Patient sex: F
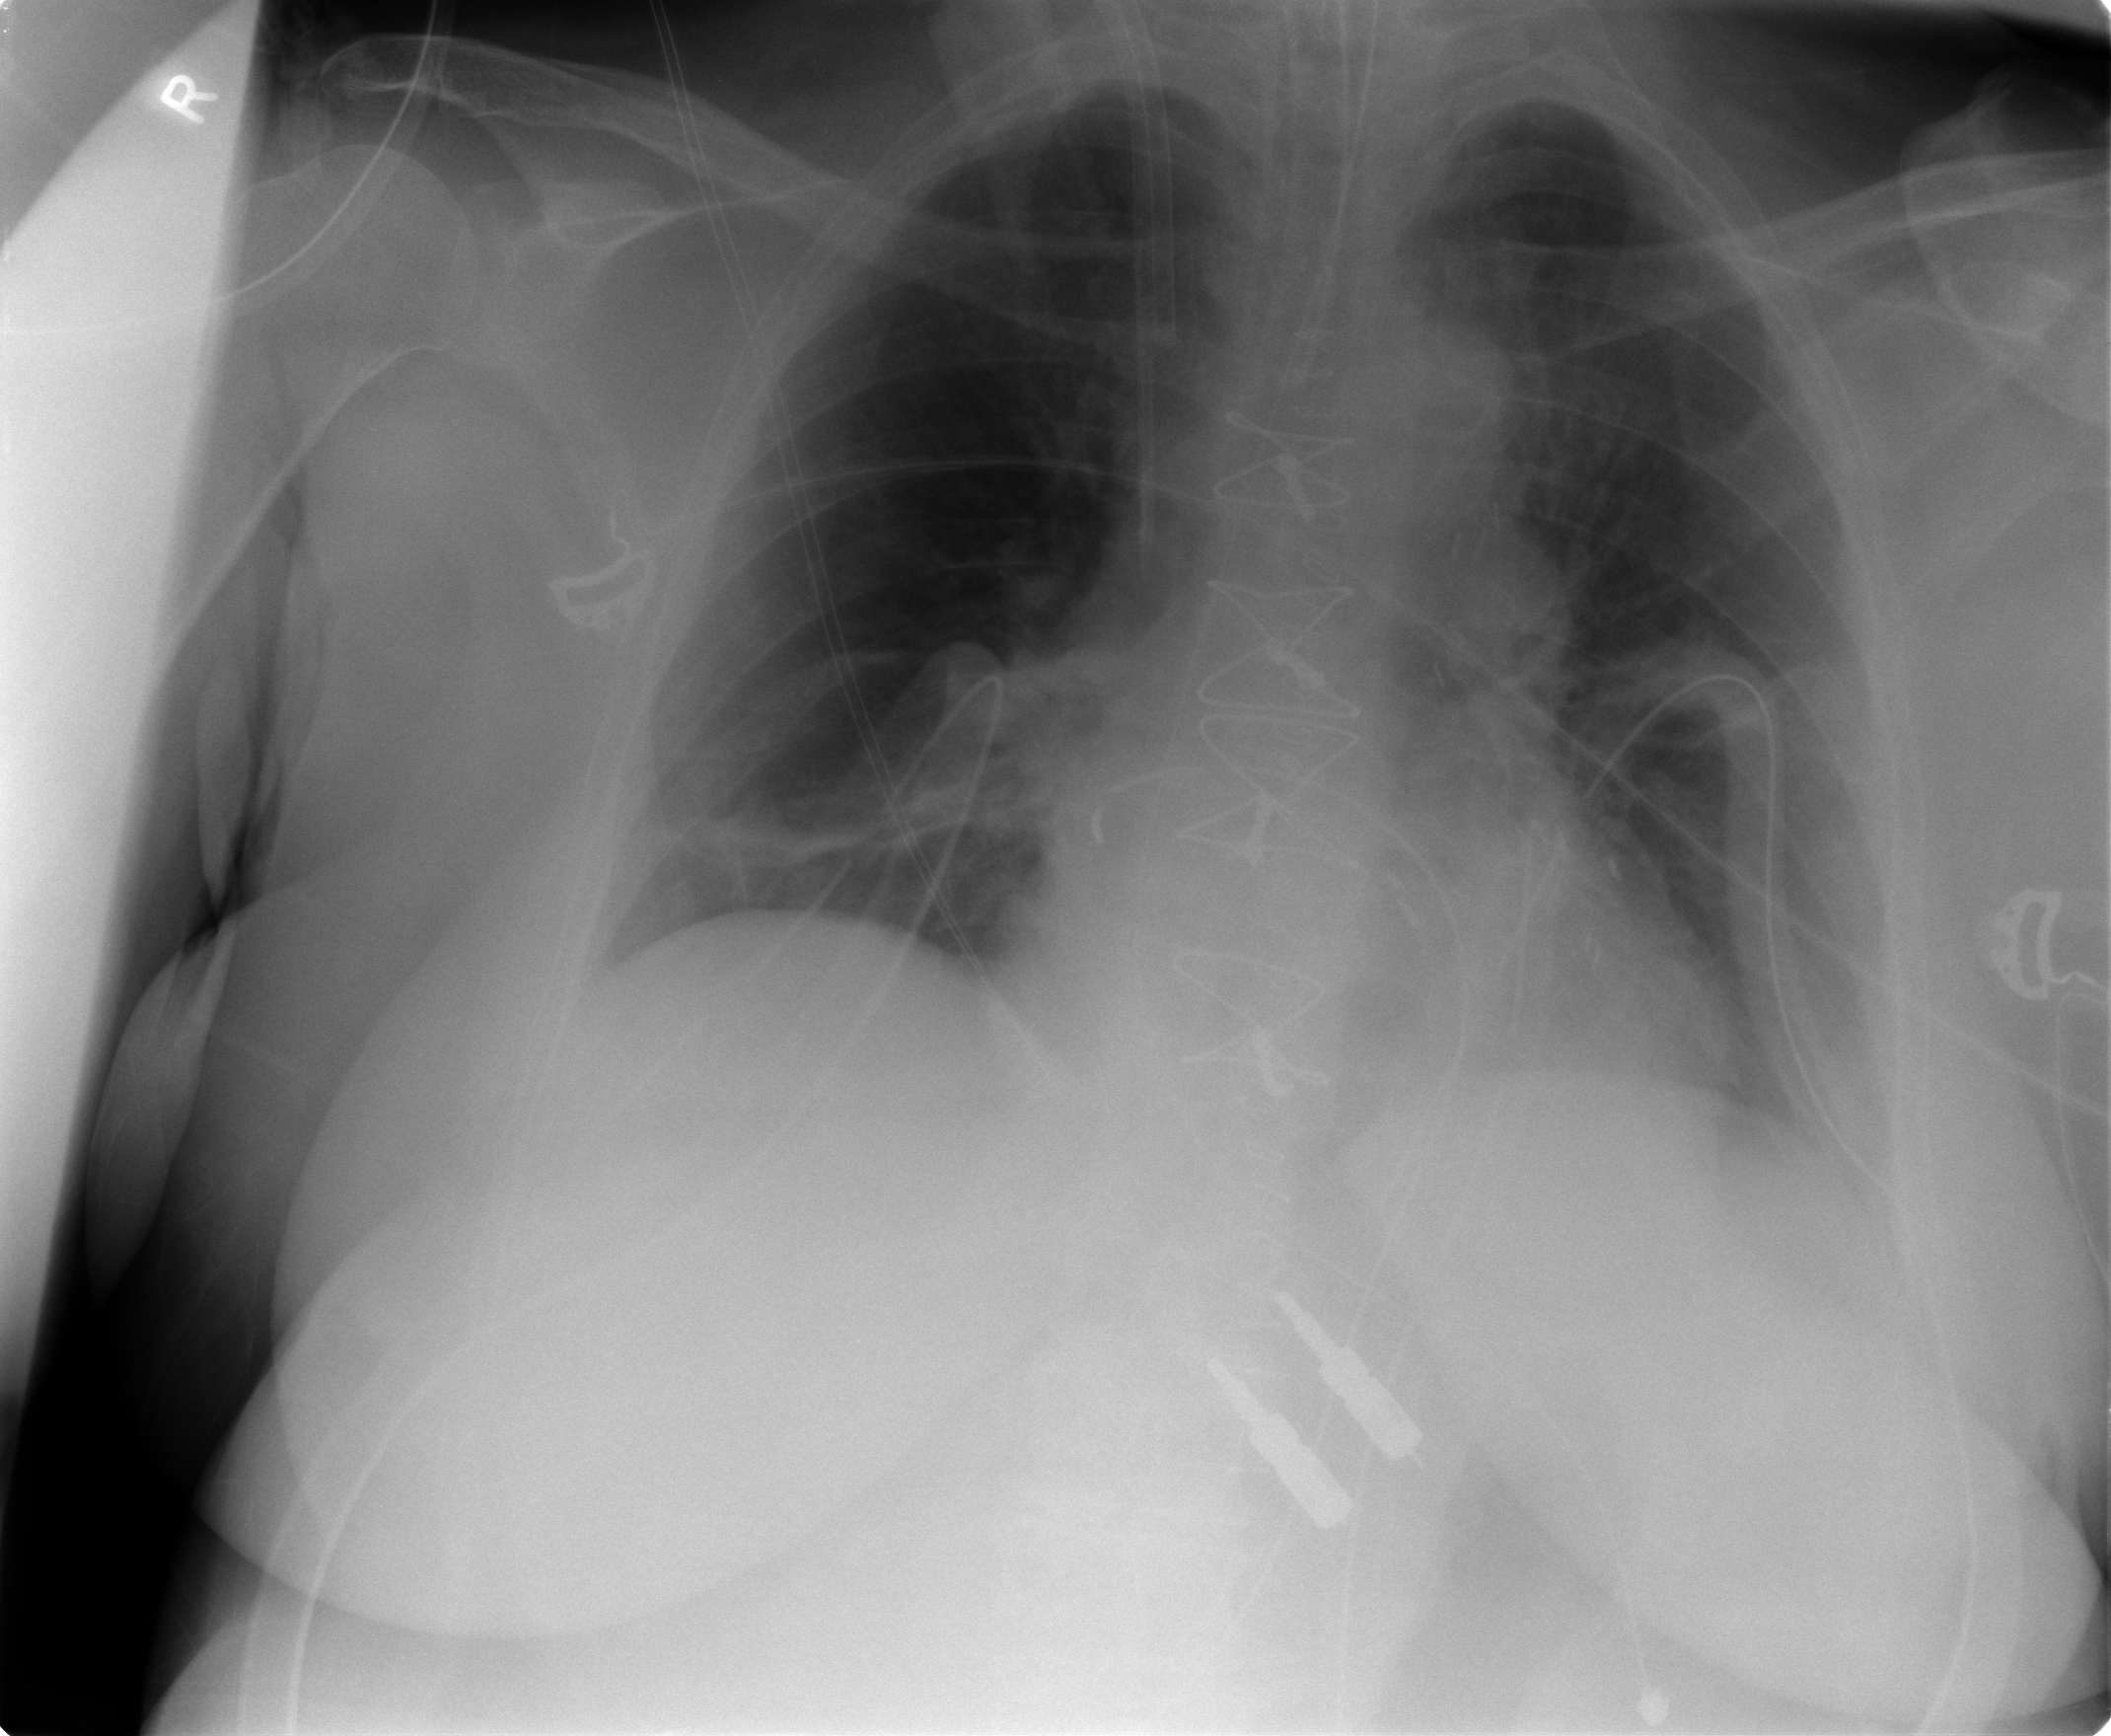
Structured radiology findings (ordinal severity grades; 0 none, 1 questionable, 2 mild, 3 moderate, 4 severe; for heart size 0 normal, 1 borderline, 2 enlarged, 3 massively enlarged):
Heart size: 0
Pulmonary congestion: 2
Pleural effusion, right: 0
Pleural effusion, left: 1
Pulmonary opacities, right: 0
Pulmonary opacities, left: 0
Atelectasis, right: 2
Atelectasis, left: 2